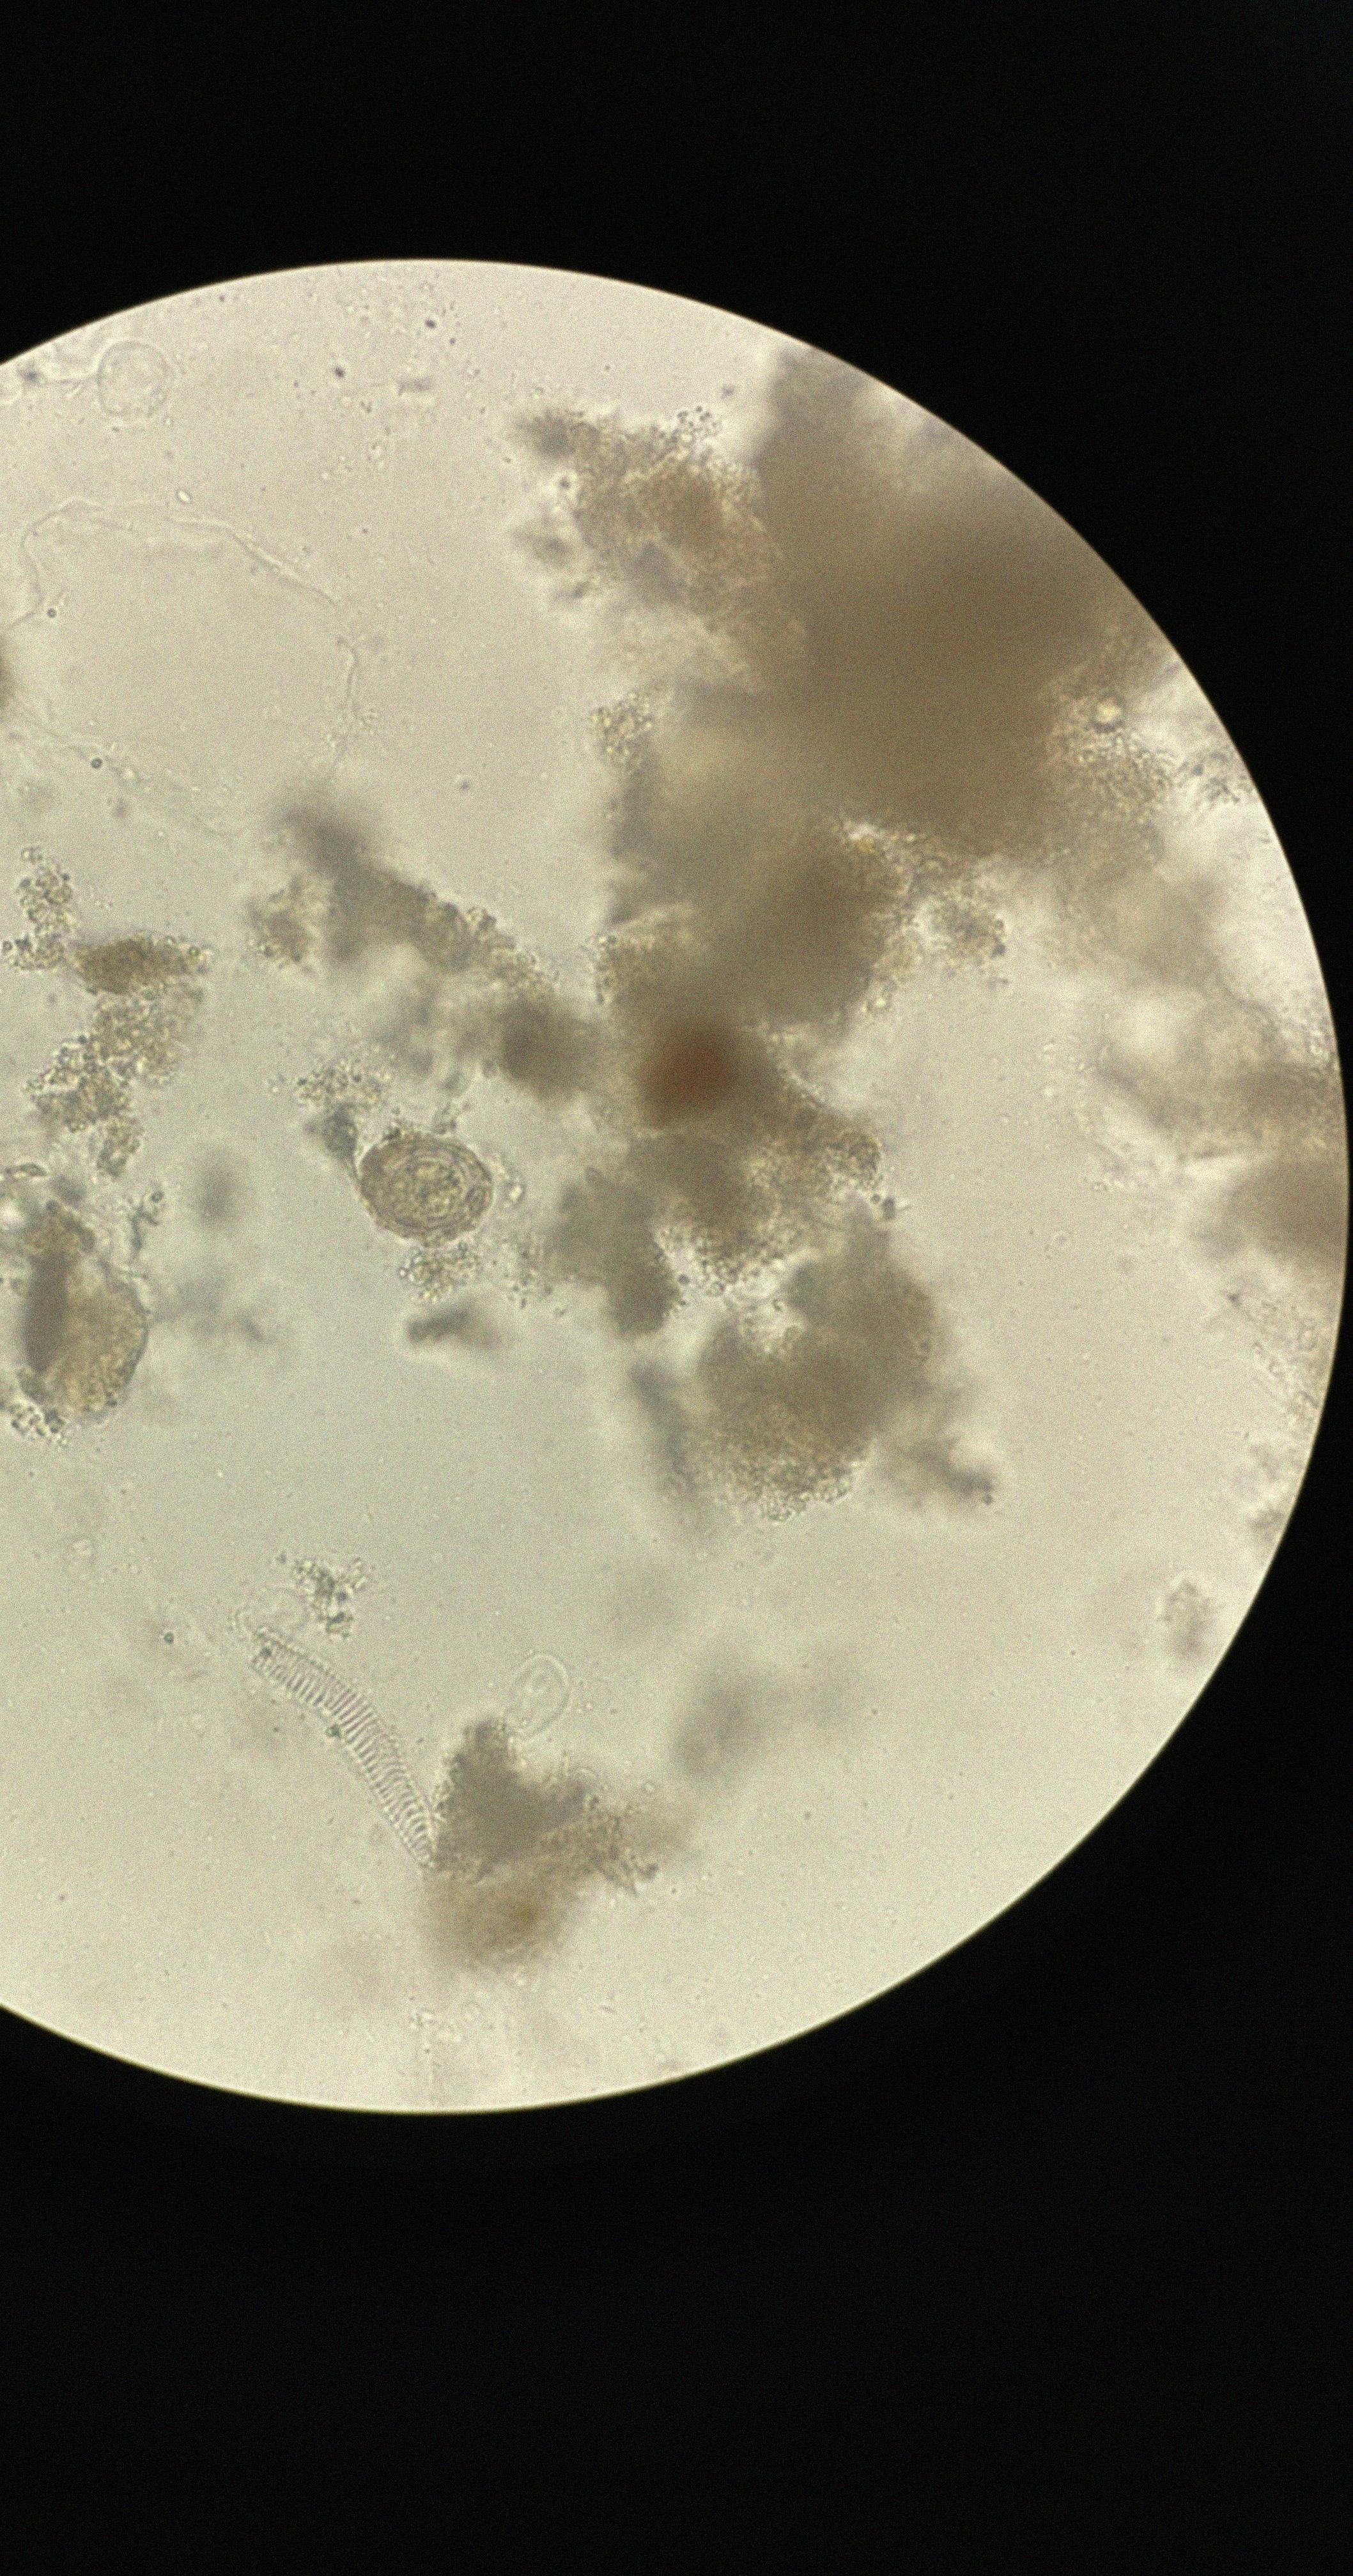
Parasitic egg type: Hymenolepis nana